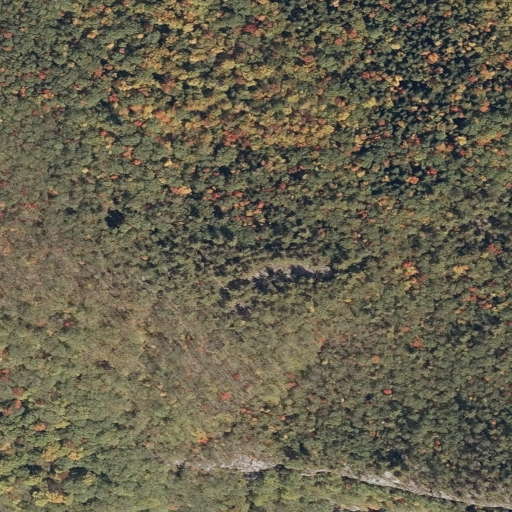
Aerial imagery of mountain in Maine named Rattlesnake Mountain containing mixed forest and deciduous forest